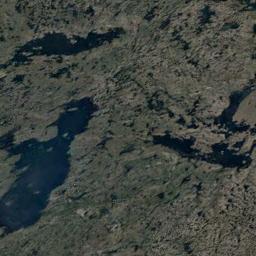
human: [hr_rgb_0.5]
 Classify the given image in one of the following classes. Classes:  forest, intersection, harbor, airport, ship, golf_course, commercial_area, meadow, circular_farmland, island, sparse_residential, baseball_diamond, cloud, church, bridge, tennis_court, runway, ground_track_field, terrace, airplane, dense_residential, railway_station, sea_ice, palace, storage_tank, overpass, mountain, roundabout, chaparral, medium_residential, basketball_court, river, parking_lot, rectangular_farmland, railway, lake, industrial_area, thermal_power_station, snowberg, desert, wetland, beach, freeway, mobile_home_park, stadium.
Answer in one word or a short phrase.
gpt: wetland